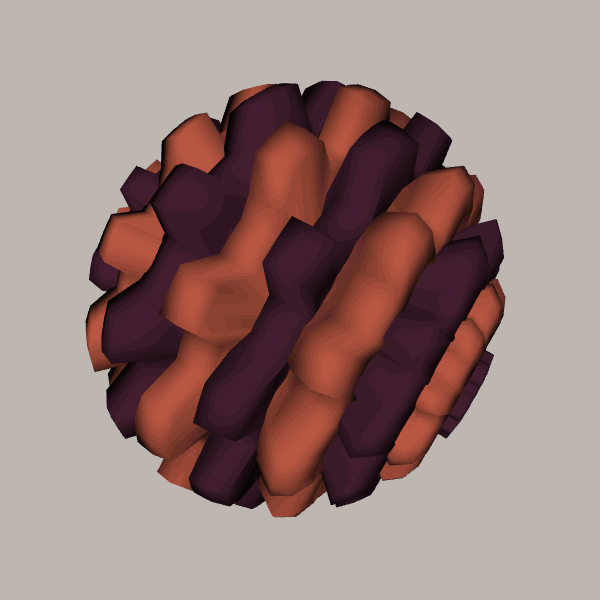
Background: light